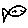
Label: fish